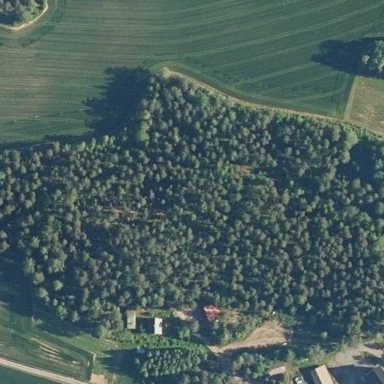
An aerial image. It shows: Serene woodland landscape.